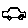
Label: car